Question: I'd like to be able to display the y-axis of my lattice xyplot in percentage units (e.g. 0.45 = 45%).
Here's an example with some fake industrial process yield data:
'''
library(lattice)
set.seed(1234)
my.df <- data.frame(period=c(1:20),
n=floor(runif(n=20,min=40,max=80)),
d=rpois(n=20,lambda=5))
my.df$yield <- (my.df$n-my.df$d)/my.df$n
xyplot(yield~period,data=my.df)
'''

I'd like the y-axis labels above to instead be 80%, 85%, 90%, 95%
My 'yield' variable is a fraction expressed as a decimal in the range (0 <= yield <= 1).
I don't want to have to pre-process the data in the data.frame, (e.g. multply by 100), I'd like this to be taken care of by the plotting action.
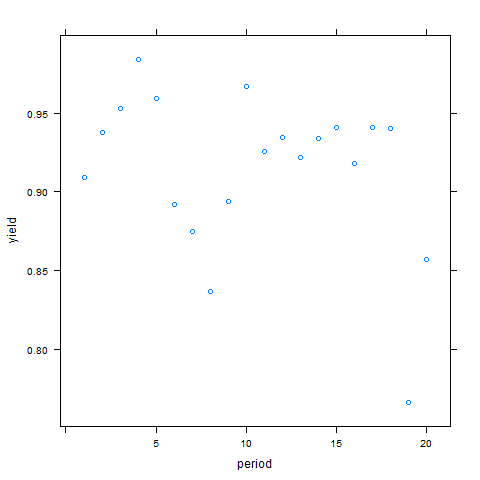
Answer: you can provide a function to the 'yscale.components' argument of xyplot (see '?xyplot' and '?xscale.components.default'). use 'sprintf()' to add the percentage symbol and you can perform the 100x multiplication in-line.
'''
xyplot(yield~period,data=my.df,
yscale.components=function(...){
yc <- yscale.components.default(...)
yc$left$labels$labels <-
sprintf("%s%%",yc$left$labels$at*100) ## convert to strings as pct
return(yc)
})
'''